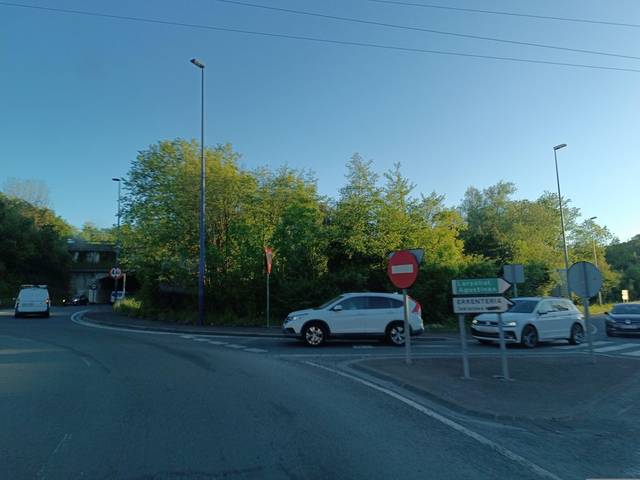
Region: Spain
Coordinates: 43.308, -1.882